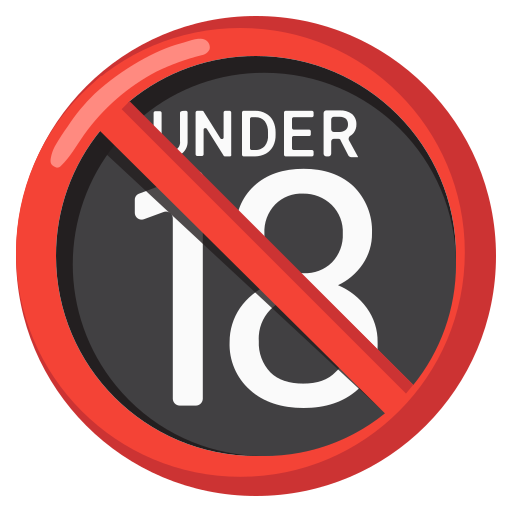
Emoji: 🔞